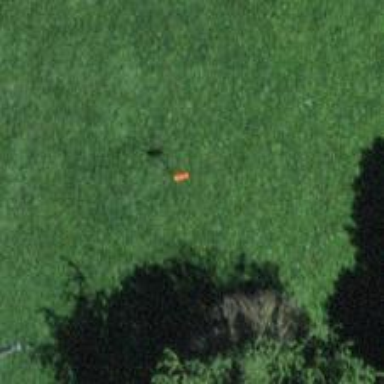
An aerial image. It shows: Pole with roof-covered pipeline marker.